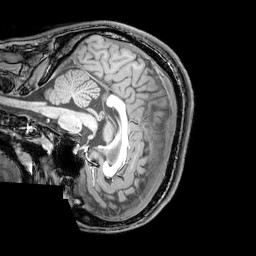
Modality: T1w
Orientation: sagittal
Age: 21
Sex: male
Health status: healthy
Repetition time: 0.081 s
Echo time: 0.037 s